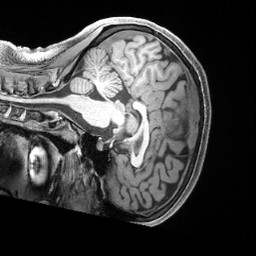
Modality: T1w
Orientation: sagittal
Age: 22
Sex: female
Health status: ill
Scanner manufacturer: siemens
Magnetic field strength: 3 T
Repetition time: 2.4 s
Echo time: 0.00222 s